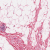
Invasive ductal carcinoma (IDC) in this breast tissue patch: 0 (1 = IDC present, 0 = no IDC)